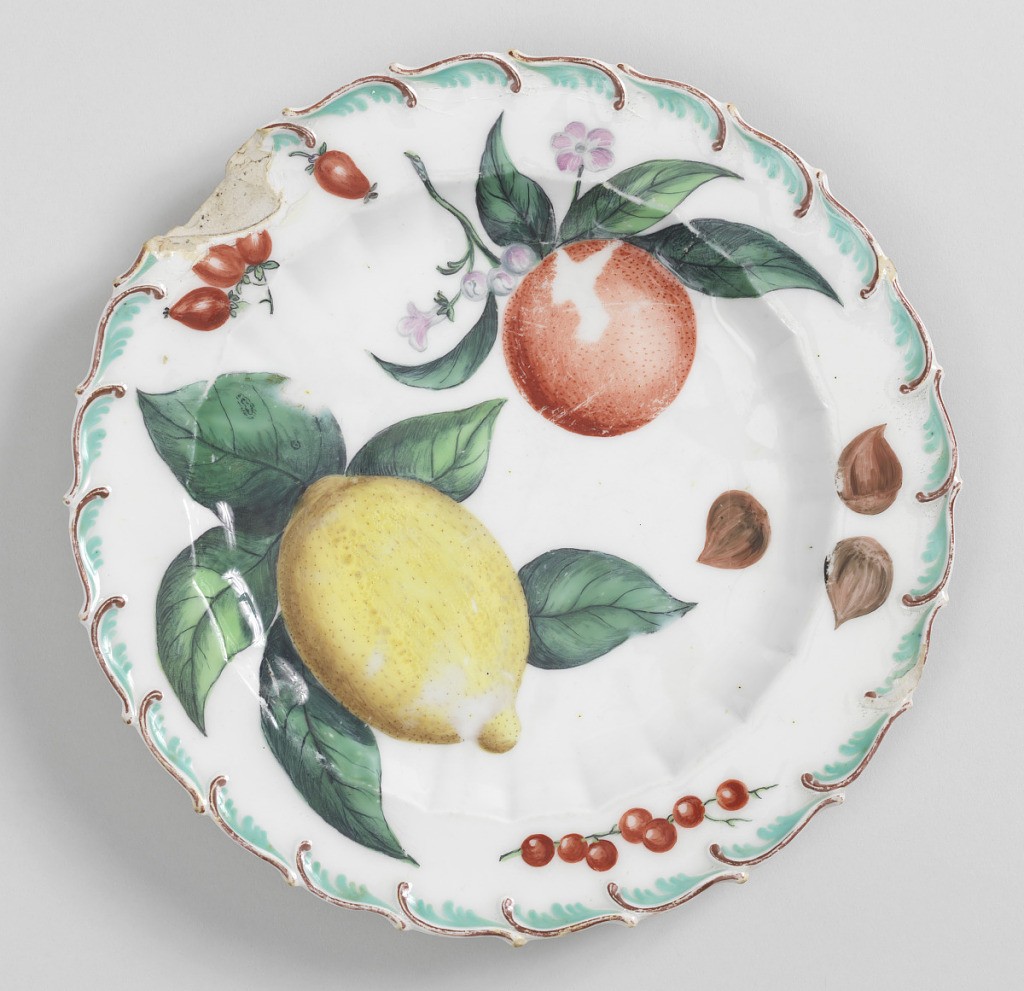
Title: "Hans Sloane" Botanical Plate (One of Twelve)
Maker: Chelsea Porcelain Manufactory, English, 1745 – 1784
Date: ca. 1757–1769
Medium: soft paste porcelain, vitreous enamel
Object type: plate
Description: Flat marly springing from scalloped inner rim. Raised, feathered edge, painted brown and green. In center and marly, a variety of fruit.